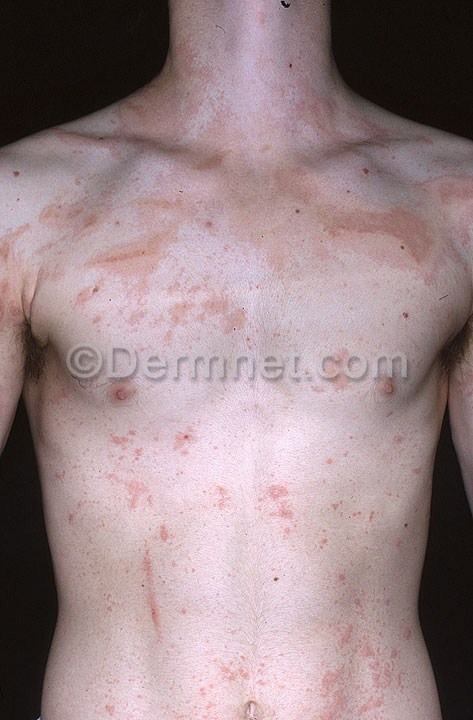
Disease: Poison Ivy Photos and other Contact Dermatitis